Interaction volume radius: 5 \u00c5
Interaction volume height: 20 \u00c5
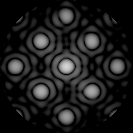
Disorder parameter: 0.07156